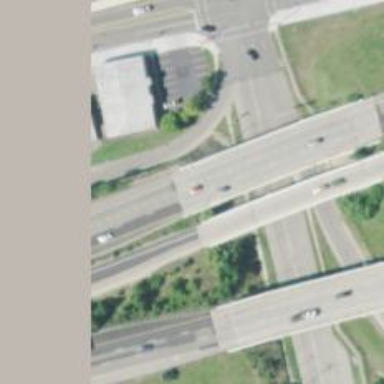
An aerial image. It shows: Bridge over motorway.